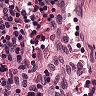
Metastatic tissue present: no